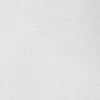
Atmospheric dust classification: dusty